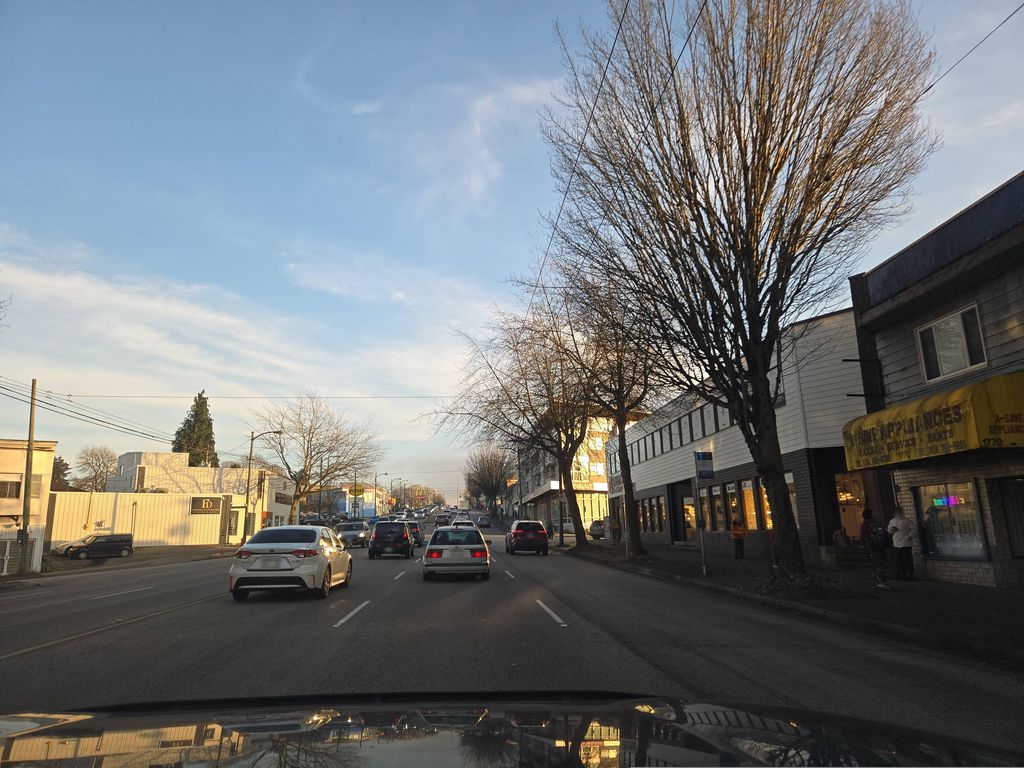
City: vancouver